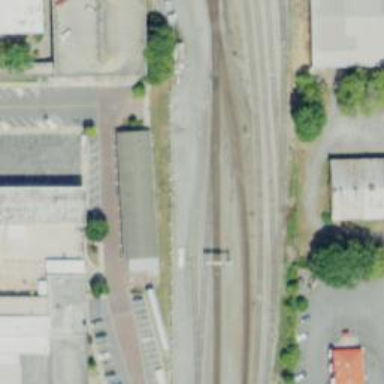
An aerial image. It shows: Railway track.